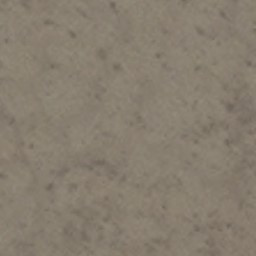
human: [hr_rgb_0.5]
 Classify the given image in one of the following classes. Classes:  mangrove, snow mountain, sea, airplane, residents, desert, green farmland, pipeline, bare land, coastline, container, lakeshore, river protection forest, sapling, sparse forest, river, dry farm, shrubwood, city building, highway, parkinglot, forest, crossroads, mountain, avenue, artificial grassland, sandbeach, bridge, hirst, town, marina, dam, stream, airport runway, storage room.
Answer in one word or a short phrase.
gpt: bare land